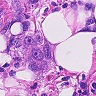
Metastatic tissue present: yes